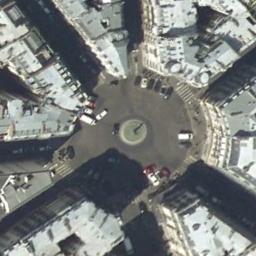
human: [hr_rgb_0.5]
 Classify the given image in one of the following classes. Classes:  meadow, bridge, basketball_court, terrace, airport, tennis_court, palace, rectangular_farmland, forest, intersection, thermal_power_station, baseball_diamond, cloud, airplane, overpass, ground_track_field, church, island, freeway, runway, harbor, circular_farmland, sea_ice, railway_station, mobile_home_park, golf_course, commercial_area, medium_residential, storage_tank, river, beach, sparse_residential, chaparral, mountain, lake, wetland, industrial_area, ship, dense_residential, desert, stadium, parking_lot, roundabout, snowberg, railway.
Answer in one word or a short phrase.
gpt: roundabout